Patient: sex M, age 52
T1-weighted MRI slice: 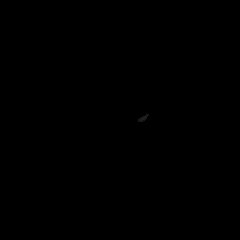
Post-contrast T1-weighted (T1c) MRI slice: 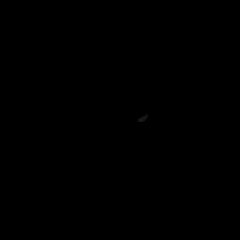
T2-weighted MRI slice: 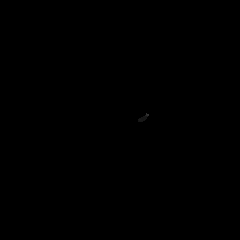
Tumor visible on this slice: no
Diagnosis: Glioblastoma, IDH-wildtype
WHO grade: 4